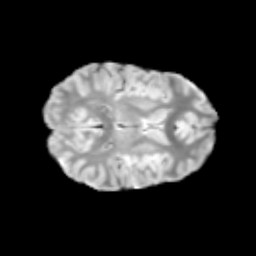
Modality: T2w
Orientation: axial
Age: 10
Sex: female
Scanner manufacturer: siemens
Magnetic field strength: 3 T
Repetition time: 3.8 s
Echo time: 0.07 s